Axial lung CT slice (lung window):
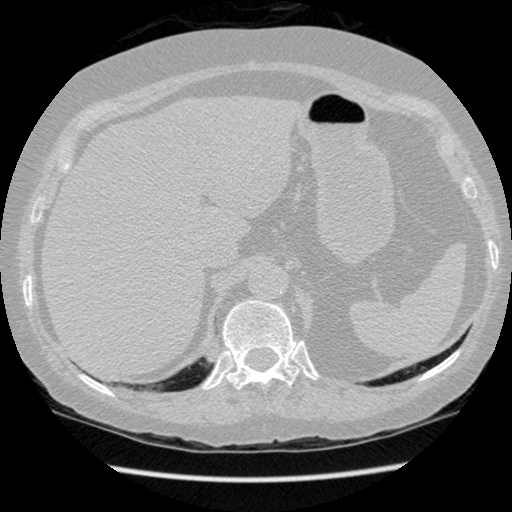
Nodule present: no